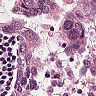
Metastatic tissue present: yes